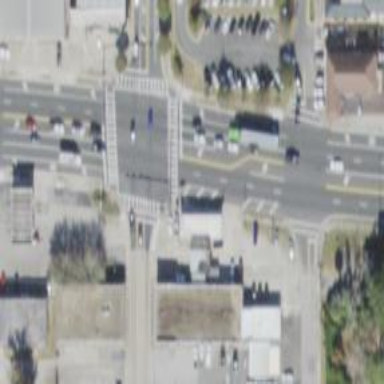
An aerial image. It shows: Footway crossing.